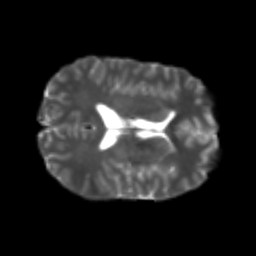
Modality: T2w
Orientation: axial
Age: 22
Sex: male
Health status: healthy
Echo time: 0.074 s